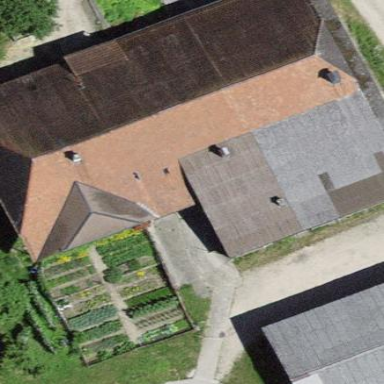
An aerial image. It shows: Farm building.